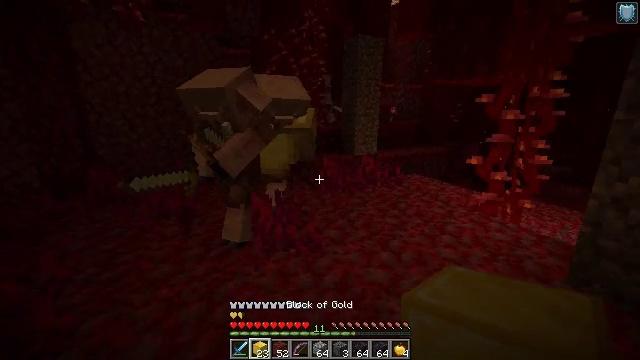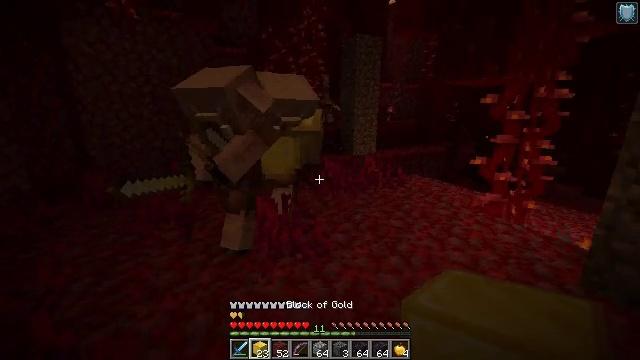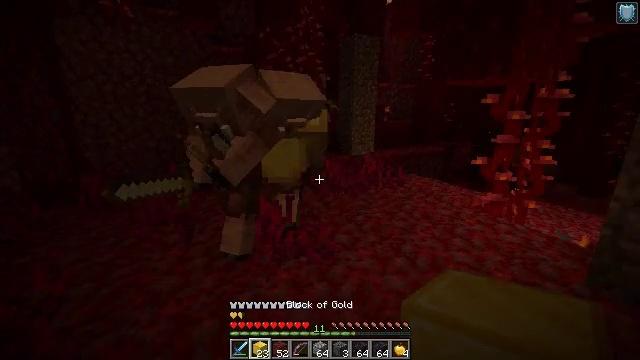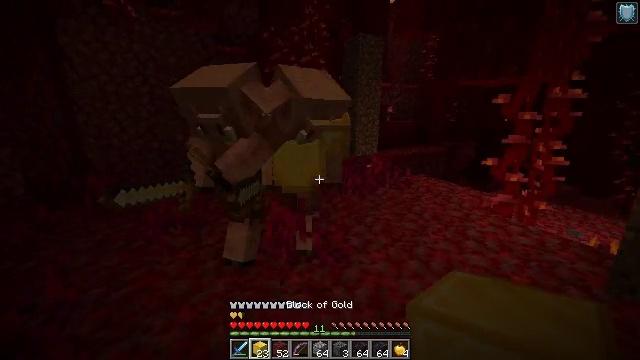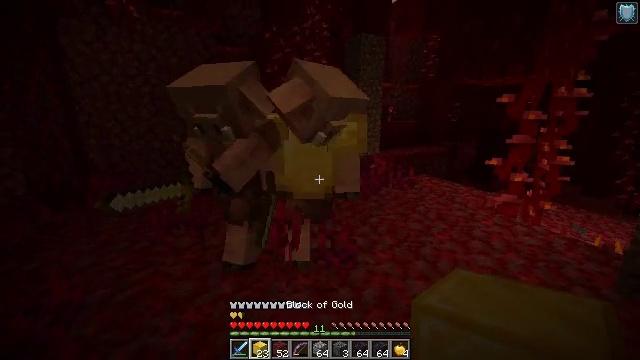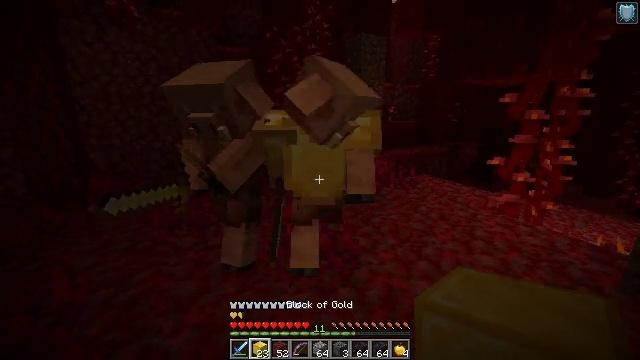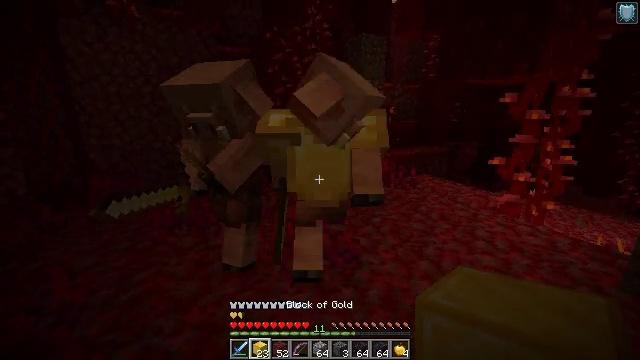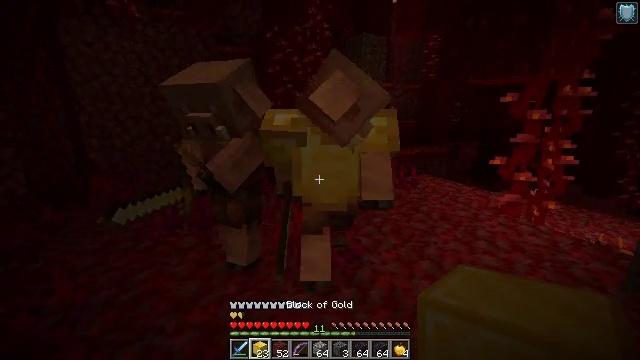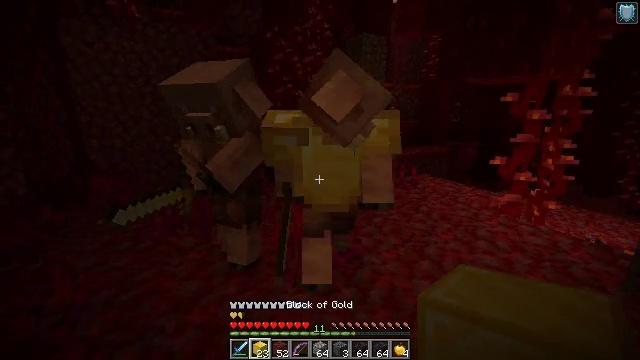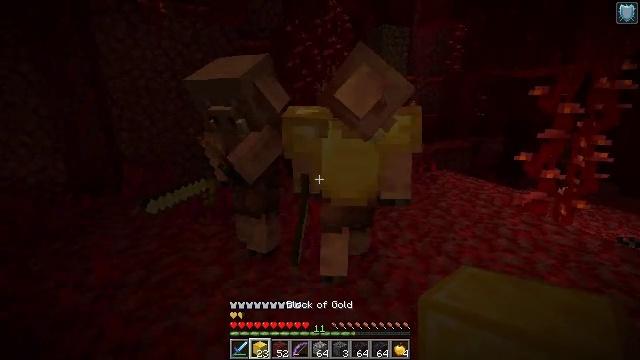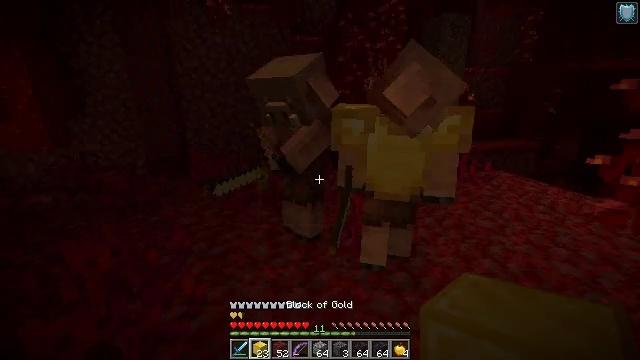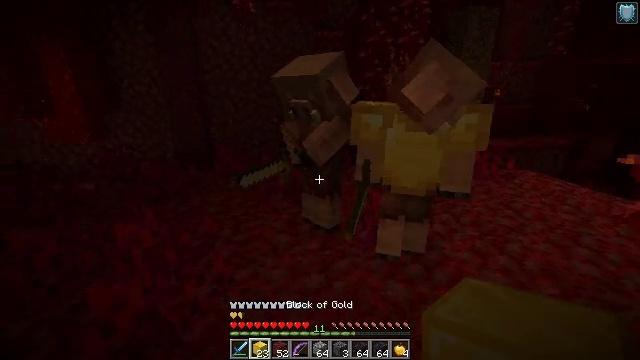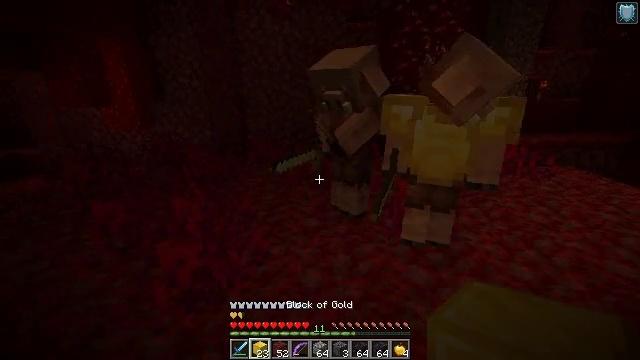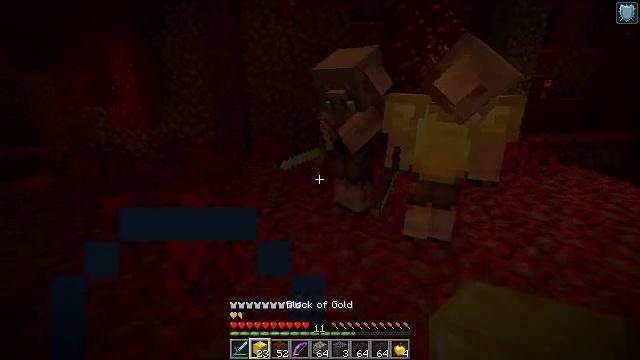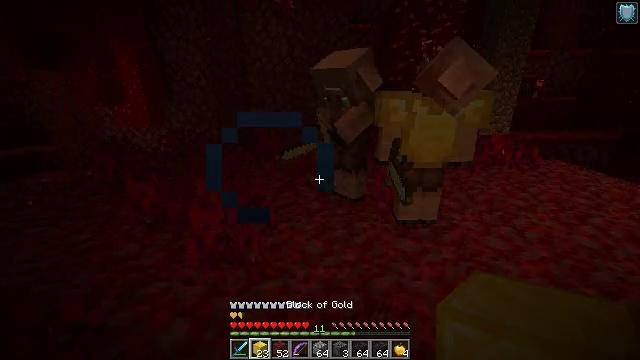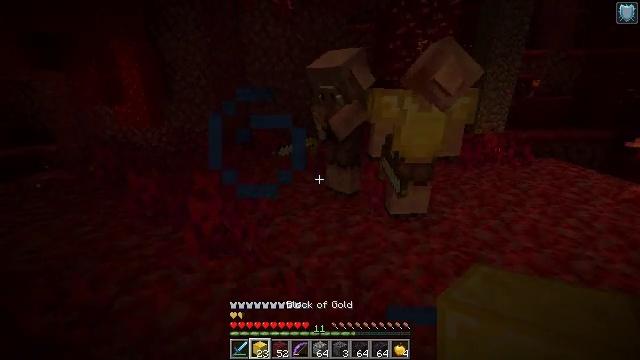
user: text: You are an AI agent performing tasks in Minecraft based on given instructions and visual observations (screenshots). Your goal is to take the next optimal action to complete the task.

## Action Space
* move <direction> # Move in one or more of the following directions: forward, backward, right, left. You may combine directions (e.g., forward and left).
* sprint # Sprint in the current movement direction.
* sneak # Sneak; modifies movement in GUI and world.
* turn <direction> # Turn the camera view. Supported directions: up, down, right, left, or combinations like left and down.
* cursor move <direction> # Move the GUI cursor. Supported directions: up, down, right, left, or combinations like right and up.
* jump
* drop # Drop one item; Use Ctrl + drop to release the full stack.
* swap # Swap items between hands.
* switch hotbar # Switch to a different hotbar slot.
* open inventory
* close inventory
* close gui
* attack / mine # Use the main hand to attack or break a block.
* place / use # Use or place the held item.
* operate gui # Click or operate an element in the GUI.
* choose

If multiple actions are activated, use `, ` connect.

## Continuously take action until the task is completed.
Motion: motion action
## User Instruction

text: Remove a gold block from the inventory.
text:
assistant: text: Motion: move left, turn right
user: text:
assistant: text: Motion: turn right
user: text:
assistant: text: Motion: no_op
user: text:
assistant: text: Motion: no_op
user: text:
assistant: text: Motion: no_op
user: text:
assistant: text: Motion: no_op
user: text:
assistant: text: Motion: no_op
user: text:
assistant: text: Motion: no_op
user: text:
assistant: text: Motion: move back, turn left and down
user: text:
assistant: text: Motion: move back, turn left and down
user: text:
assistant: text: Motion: move back, turn left
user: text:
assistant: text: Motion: move back, turn left and down
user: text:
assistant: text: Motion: move back
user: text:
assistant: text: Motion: move back and move right
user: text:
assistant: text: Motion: move back and move right
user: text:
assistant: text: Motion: move back and move right
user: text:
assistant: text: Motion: move back and move right
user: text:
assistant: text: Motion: move back and move right
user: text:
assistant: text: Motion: move back and move right, turn right and up
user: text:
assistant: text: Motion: move back, turn right
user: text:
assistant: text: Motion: move back, turn right
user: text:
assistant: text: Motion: drop
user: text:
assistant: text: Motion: drop
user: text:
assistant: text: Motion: drop
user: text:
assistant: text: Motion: no_op
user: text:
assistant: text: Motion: no_op
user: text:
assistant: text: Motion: no_op